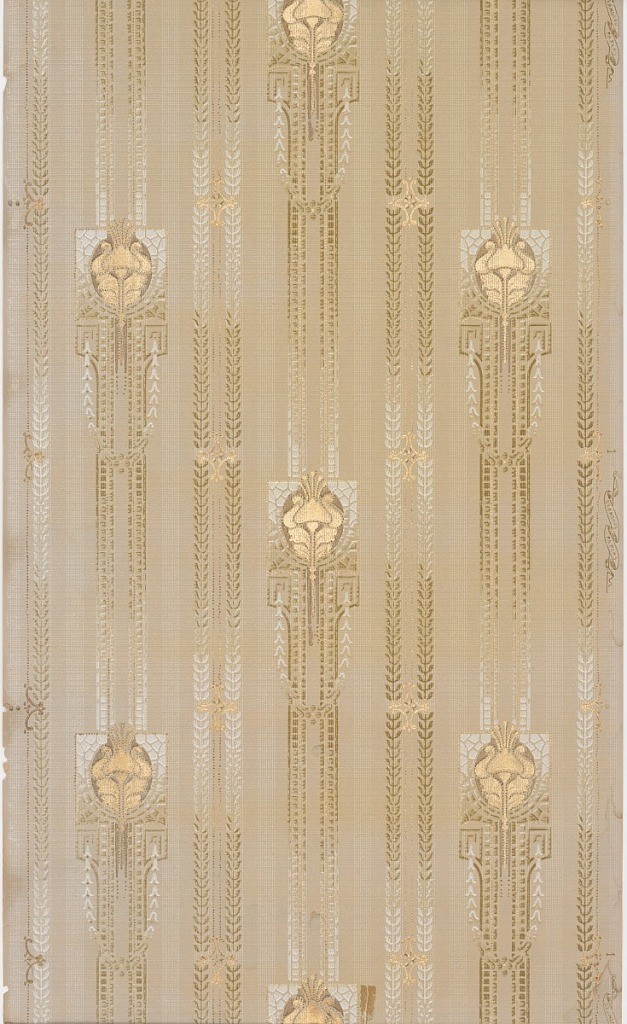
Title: Sidewall
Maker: Standard Wall-Paper Company, Standard Wall-Paper Company, Sandy Hill, New York
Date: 1905–1915
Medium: Machine-printed paper
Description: On gray ground, vertical rinceaux with motifs of flowers surrounded by mosaic frames, with hanging garland.